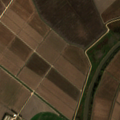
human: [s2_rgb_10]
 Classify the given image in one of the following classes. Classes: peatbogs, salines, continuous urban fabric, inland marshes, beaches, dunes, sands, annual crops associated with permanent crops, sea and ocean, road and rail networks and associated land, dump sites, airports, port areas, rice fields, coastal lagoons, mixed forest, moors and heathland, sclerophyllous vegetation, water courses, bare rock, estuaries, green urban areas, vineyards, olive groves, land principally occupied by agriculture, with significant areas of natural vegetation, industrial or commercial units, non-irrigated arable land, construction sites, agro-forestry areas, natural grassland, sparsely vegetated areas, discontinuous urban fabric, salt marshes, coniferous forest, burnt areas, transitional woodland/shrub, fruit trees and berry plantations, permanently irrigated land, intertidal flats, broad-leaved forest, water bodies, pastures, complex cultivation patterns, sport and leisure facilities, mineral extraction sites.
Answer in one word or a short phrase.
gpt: permanently irrigated land, rice fields